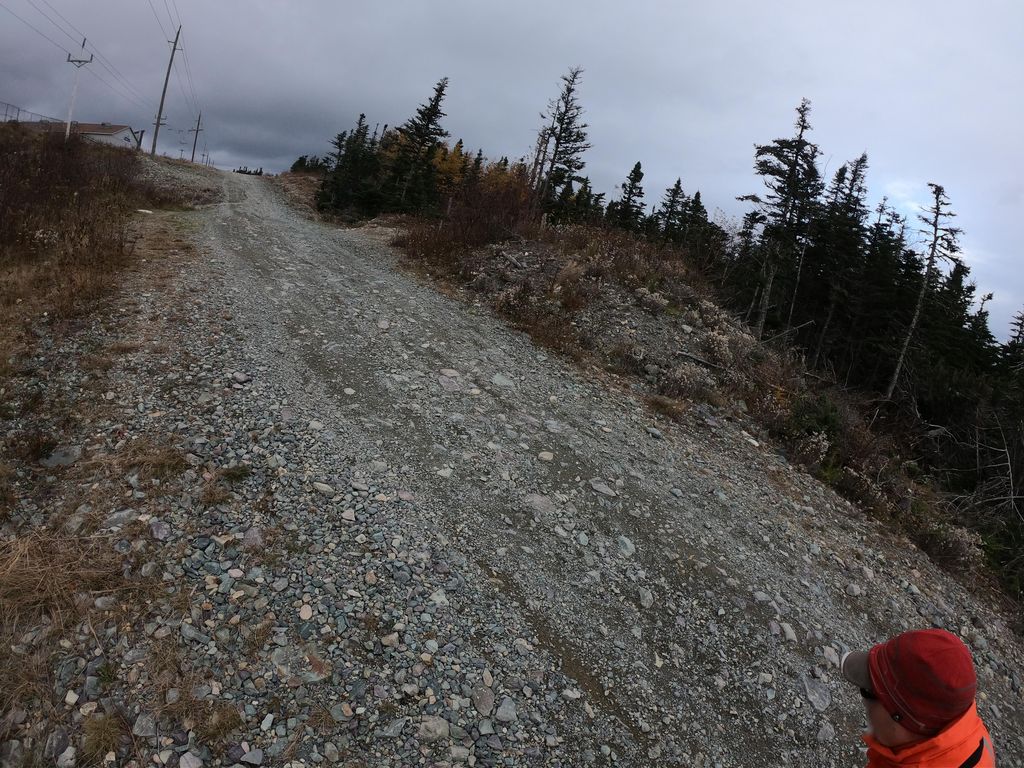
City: st_johns